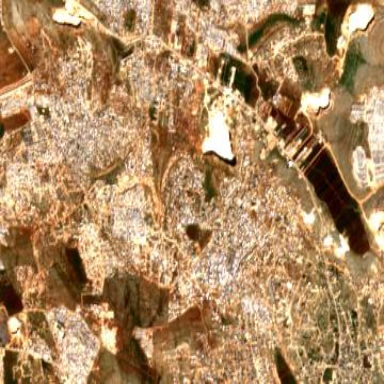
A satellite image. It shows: Irregular settlement in residential area.